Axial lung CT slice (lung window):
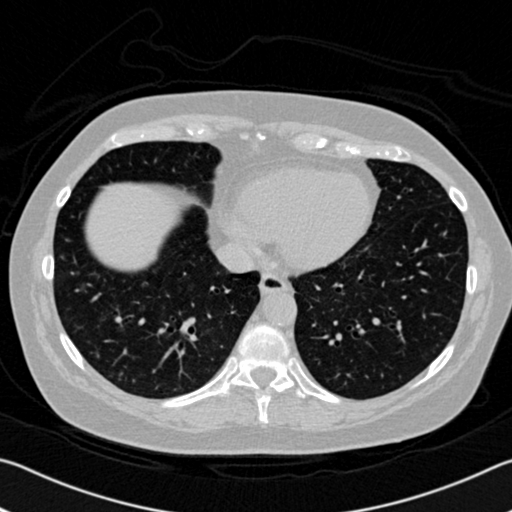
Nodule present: no